Question: I am studying beginner cryptography in C++ and was taking a look inside limits.h.
Would someone please explain to me what this code snippet does? Does it define the number of binary numbers these types can hold?
Specificaly, what is 0xffu?

Sorry, for the crap title.
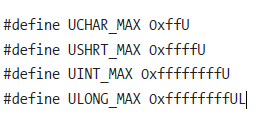
Answer: 0xffu is the number 255 in hexadecimal notation, defined as being interpreted as unsigned for the compiler.
these_MAX defines mean that this is the max value a datatype can hold before an overflow happens.
i.e.
'''
unsigned char myChar = 0xFFu;
myChar += 1;
printf("%i", myChar);
'''
will print
0
Same for the other unsigned datatypes here.
Maybe your question can be understood as "What happens if I change this?". No, it does not define the maximum number, it is a help for you as programmer have the maximum numbers at hand for programming. If you change this snippet, it will not change the datatypes. Just some algorithms using these defines will change their behavior (working with another max value).
I do not recommend changing these, if that was your intent.